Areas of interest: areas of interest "Jingtian Horticulture (Bailan Road)"
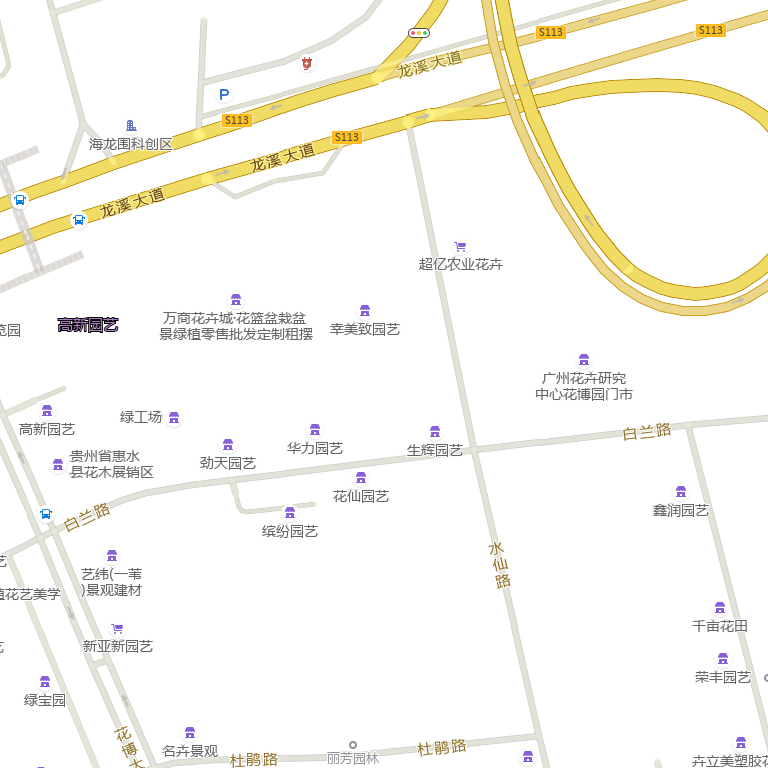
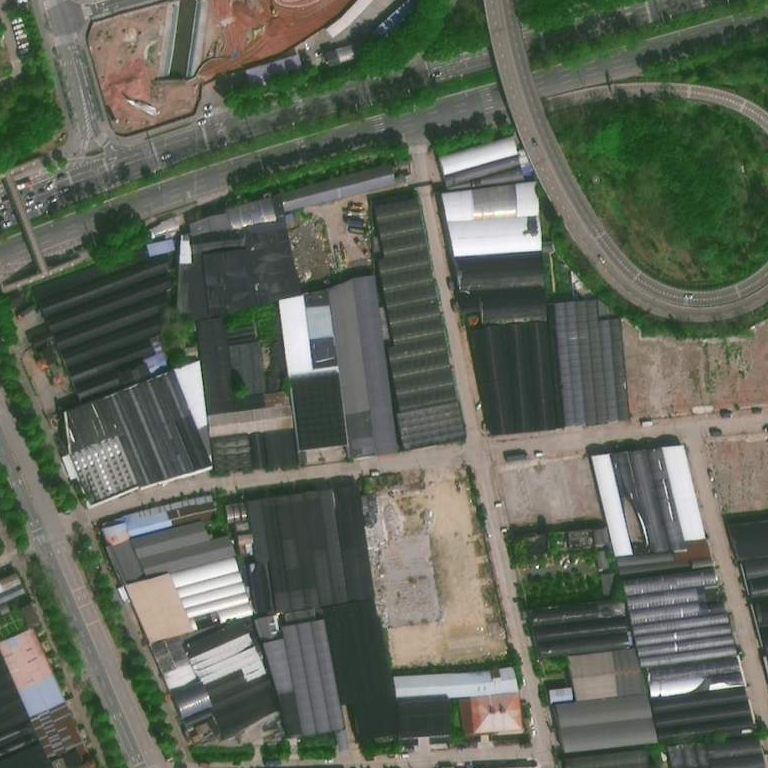